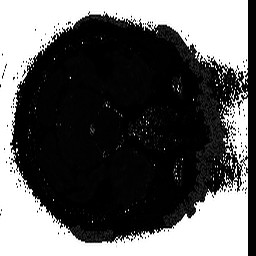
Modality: T2starmap
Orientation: axial
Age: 24
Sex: female
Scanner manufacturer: siemens
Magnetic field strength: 3 T
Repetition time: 0.043 s
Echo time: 0.00184 s